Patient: sex M, age 66
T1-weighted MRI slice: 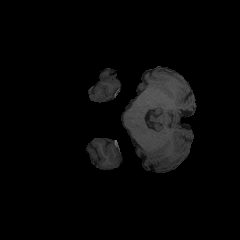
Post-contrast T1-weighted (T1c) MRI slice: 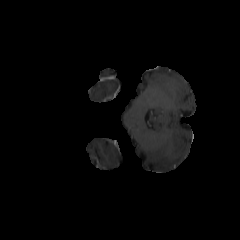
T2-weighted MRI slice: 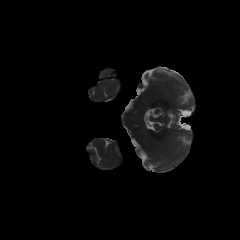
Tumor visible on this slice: no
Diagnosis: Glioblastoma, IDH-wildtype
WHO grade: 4